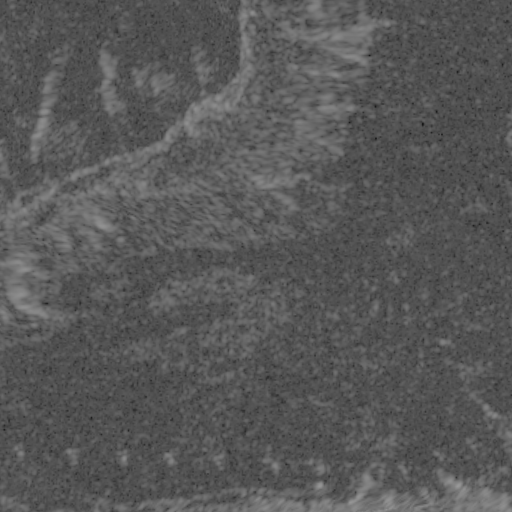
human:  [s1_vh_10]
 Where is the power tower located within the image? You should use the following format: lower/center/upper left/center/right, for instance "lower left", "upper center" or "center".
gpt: The power tower is located in the lower of the image.
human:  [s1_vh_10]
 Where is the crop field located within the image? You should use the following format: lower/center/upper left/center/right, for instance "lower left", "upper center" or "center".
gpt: There is no crop field in the image.

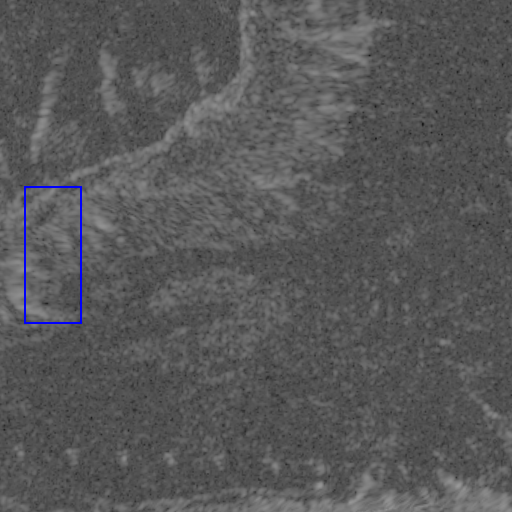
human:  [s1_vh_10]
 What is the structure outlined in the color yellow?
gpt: There is no yellow outline.
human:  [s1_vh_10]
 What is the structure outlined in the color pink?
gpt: There is no structure outlined in pink.